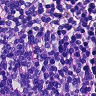
Metastatic tissue present: no